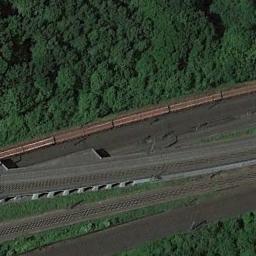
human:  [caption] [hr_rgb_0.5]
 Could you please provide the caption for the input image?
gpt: The railway is next to some trees and grass .

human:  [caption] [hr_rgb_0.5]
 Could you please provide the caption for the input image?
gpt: One side of the railway, there are lush trees  And the other side, there are many buildings .

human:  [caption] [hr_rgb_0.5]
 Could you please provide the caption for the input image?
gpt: These railways have a forest on one side of the railways .

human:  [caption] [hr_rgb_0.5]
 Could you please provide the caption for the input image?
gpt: There are many trees beside the railway .

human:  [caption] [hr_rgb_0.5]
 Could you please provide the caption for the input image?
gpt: There are many green trees beside the railway .